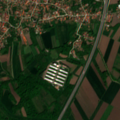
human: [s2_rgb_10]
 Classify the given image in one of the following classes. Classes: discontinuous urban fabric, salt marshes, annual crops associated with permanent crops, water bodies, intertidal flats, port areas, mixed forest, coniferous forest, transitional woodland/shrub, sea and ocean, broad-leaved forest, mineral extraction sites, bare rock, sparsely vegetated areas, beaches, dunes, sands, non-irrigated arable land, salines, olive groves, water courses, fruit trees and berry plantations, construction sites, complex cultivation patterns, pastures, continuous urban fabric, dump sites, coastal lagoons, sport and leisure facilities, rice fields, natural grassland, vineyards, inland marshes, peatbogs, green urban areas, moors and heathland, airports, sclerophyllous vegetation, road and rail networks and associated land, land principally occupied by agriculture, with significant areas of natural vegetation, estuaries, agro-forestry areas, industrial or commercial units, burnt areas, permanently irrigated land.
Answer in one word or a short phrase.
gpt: discontinuous urban fabric, non-irrigated arable land, complex cultivation patterns, land principally occupied by agriculture, with significant areas of natural vegetation